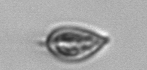
Label: Prorocentrum_triestinum